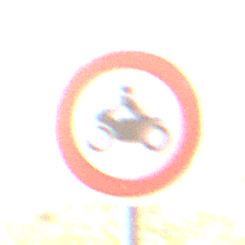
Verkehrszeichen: VerbotKraftraeder
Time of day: MorningAfternoon
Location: Outdoor (Suburban)
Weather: PartlyCloudy
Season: NotSpecified
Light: Natural